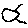
Label: sun